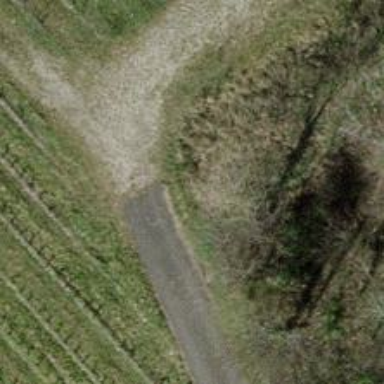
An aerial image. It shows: Paved track with grade1 tracktype.